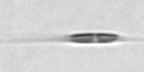
Label: Cylindrotheca